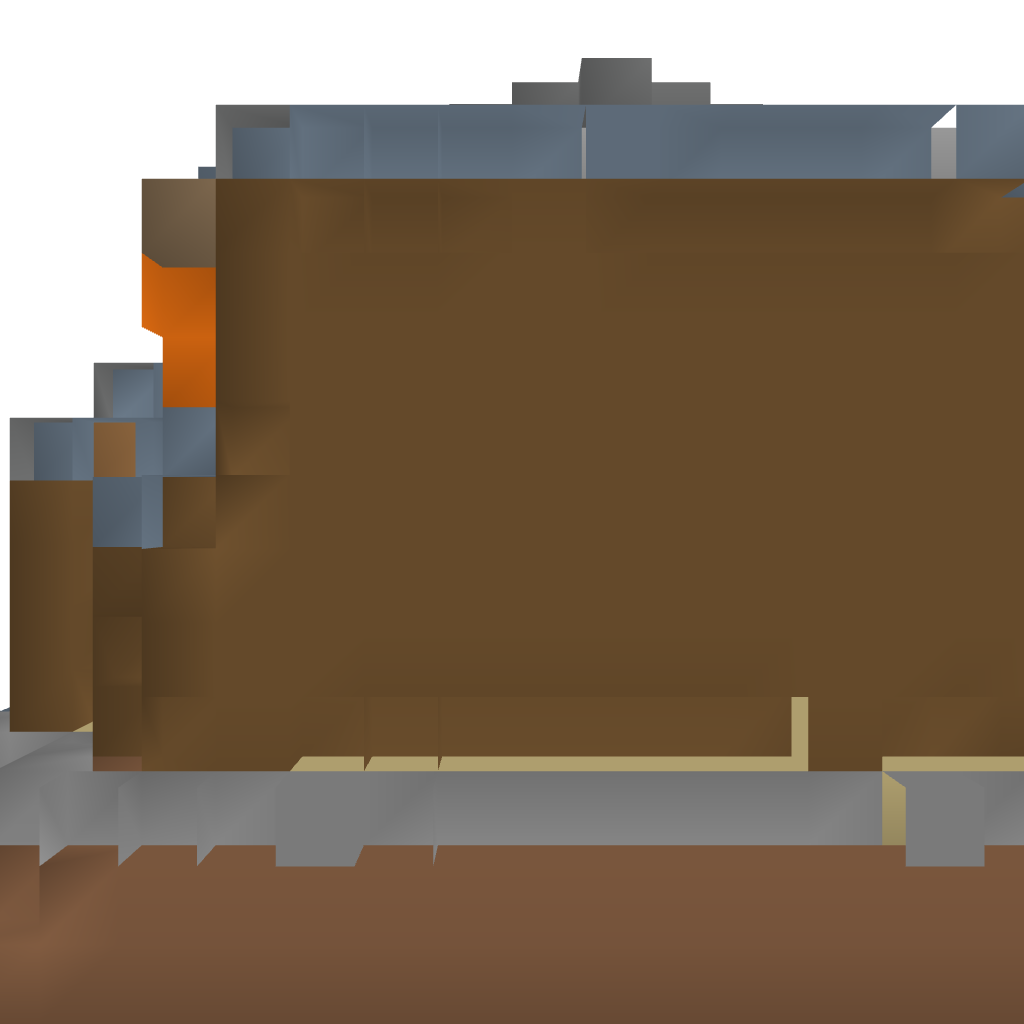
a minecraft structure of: Small Tavern